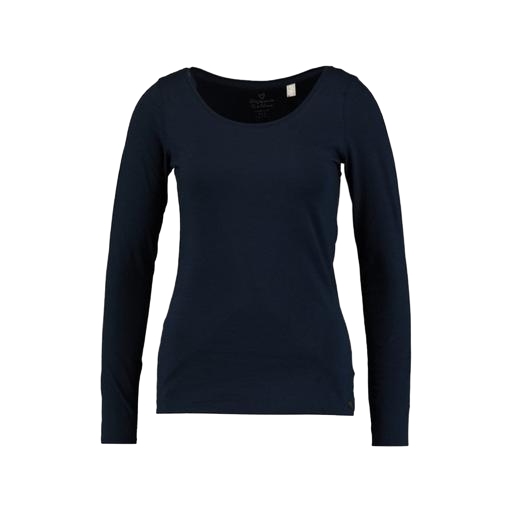
blue iconic women's long-sleeved t-shirt, blue scoop-neck long-sleeve t-shirt, blue still long-sleeved top, white background